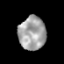
Tissue: prostate
Cell type: T cells
Senescence score: 0.2867
Nuclear area (px): 890
Mean DAPI intensity: 163.849